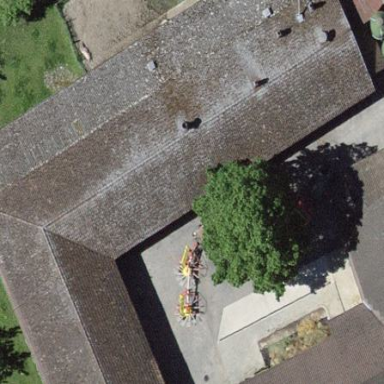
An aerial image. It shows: Sty building.